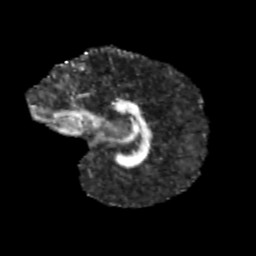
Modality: FA
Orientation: sagittal
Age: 12
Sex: male
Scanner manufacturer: siemens
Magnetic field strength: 3 T
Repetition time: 3.8 s
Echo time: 0.07 s